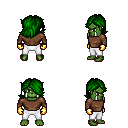
a pixel art fantasy rpg character, male body template, orc, green skin, brown long-sleeve shirt, white pants, green swoop hairstyle, gold gloves, four views (front, back, left, right), 2x2 character sprite sheet, small pixel art, hard edges, no anti-aliasing